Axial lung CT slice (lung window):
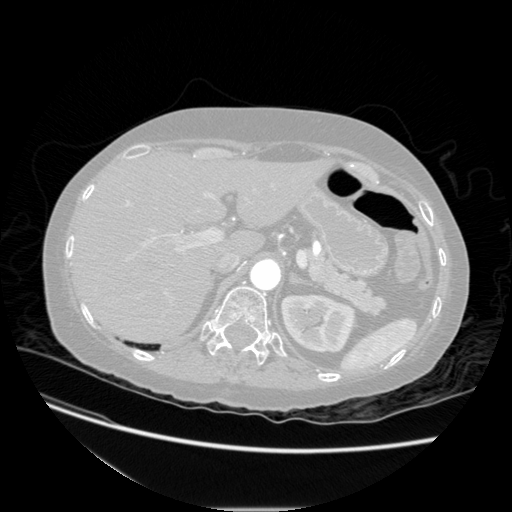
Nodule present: no